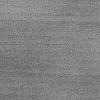
Atmospheric dust classification: dusty